Field crop: maize
Growth stage: 2
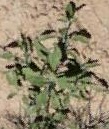
Species: atriplex